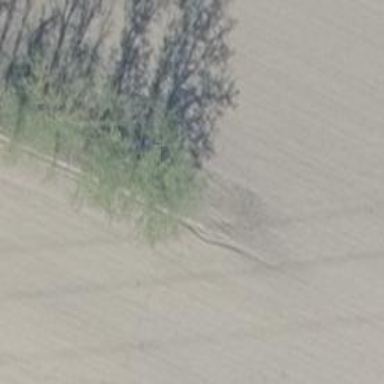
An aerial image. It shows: Row of trees in natural setting.